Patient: sex F, age 54
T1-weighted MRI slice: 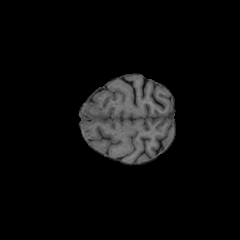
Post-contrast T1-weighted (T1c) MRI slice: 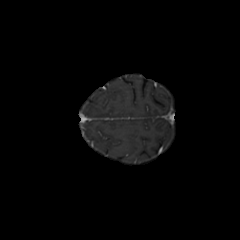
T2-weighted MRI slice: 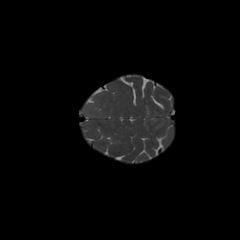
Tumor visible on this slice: no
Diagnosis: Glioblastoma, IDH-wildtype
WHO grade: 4